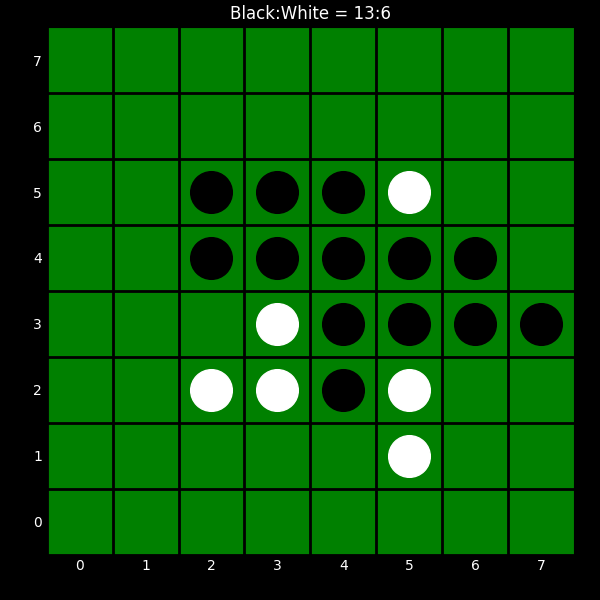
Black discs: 13
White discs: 6